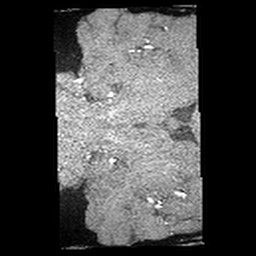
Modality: angio
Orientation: coronal
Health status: ill
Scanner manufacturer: siemens
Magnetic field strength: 3 T
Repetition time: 0.022 s
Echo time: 0.00399 s